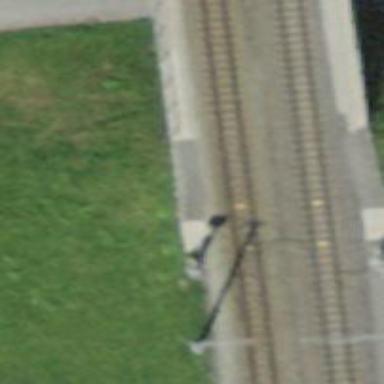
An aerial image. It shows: Railway signal.